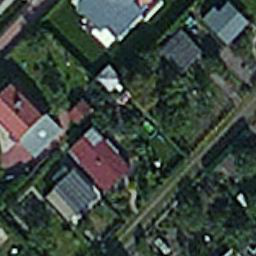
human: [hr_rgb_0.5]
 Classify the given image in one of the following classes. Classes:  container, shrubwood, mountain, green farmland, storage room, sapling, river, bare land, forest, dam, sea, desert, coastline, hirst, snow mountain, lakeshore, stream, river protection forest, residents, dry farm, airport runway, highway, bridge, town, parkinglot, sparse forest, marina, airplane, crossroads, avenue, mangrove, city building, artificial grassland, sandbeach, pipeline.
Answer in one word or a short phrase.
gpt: residents